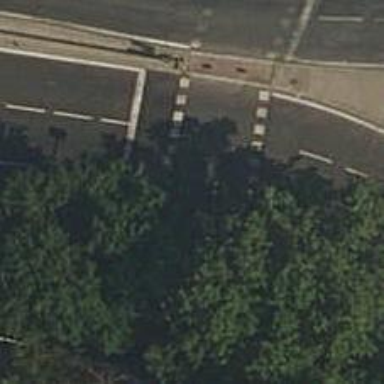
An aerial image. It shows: Road with traffic signals and zebra crossing with traffic signals.